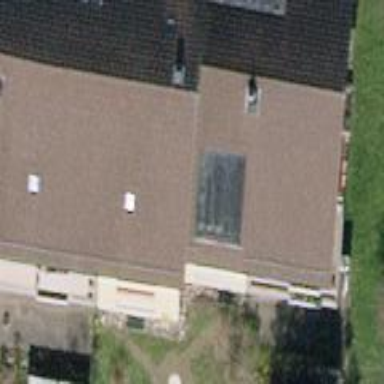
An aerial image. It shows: Gabled roof apartment building with tile roofing.